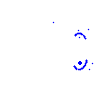
Particle: kaon